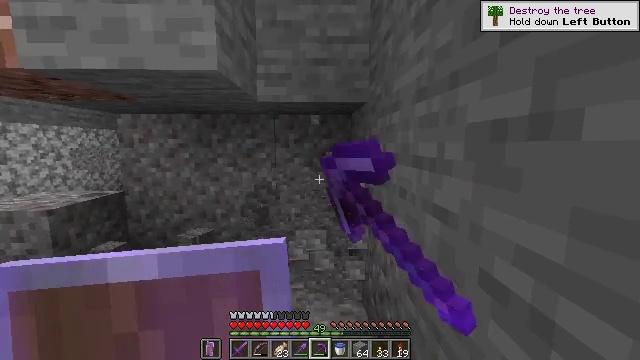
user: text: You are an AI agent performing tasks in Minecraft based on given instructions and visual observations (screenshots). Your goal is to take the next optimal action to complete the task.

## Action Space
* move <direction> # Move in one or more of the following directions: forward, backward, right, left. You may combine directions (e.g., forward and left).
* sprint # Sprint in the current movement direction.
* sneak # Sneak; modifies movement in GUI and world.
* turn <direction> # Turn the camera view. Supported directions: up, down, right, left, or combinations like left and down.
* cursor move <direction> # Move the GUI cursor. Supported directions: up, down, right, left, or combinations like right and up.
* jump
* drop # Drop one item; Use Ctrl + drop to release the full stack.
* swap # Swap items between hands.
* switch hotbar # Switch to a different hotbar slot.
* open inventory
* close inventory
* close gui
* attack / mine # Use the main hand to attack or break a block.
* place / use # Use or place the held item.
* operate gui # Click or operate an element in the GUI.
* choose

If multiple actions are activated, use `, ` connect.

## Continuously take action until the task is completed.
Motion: motion action
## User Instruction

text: Shovel up some gravel.
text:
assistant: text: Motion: attack / mine